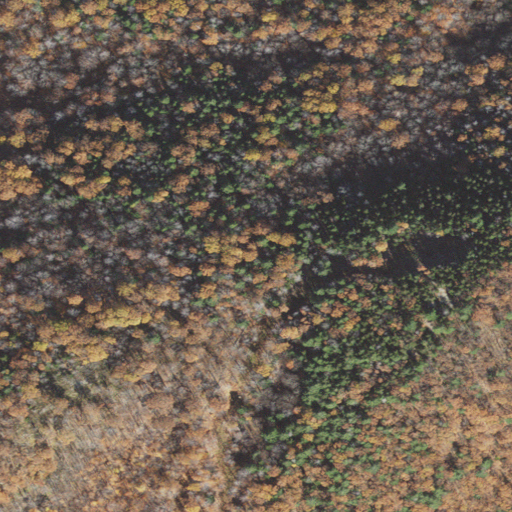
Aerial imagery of mountain in New Hampshire named Old English Hill containing mixed forest, evergreen forest, and deciduous forest